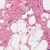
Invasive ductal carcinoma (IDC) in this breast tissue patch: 0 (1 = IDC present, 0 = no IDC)